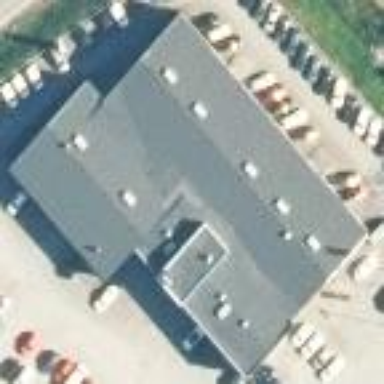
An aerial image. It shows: Retail building.